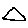
Label: triangle